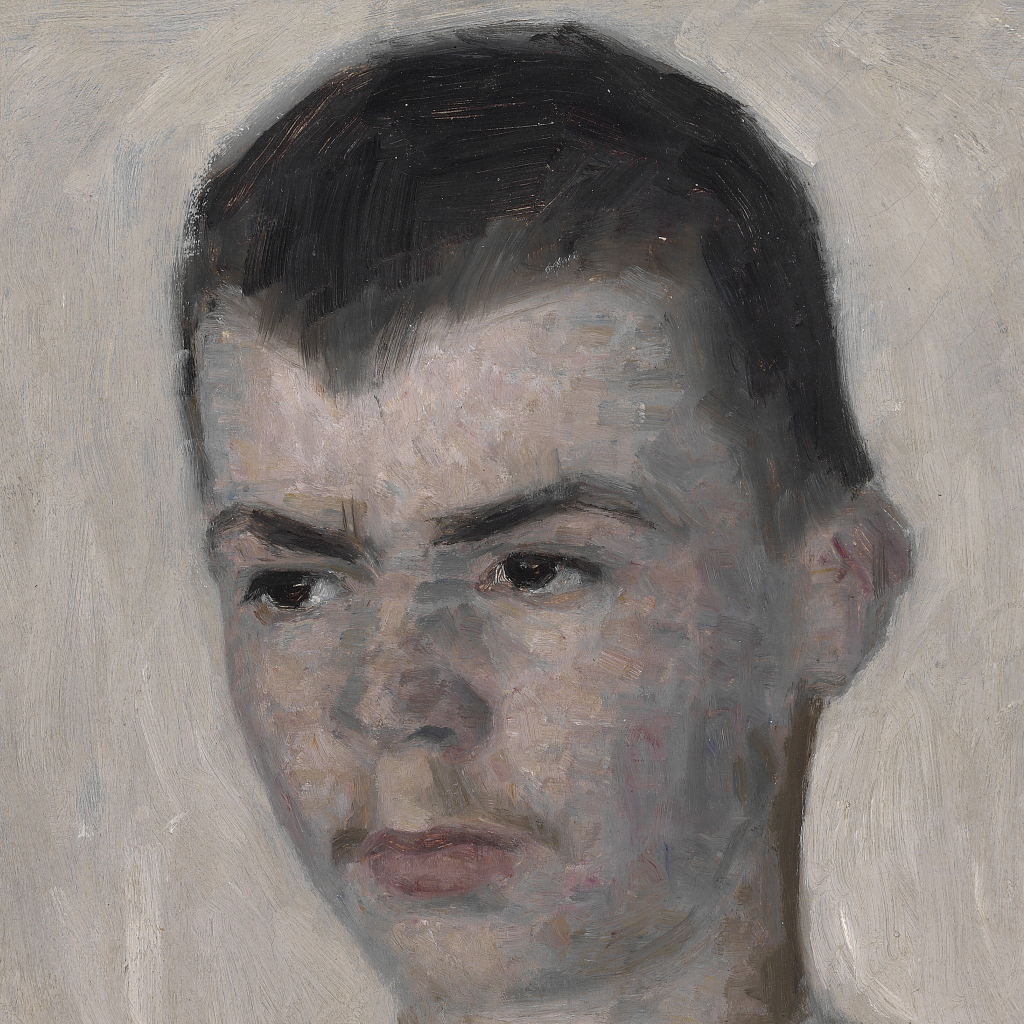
portrait painting, extreme close up, soft diffused light, young man with short dark hair and furrowed brow with eyes directed to his left, pale neutral background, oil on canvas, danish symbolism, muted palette